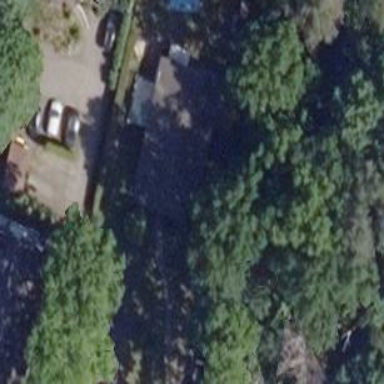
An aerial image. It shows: Detached building with gabled roof.